Question: I'm trying to add Facebook SDK 3.2 to my app and one of their requirements is to ad the app ud to the location you see in the picture. My problem is that the app I want to update is already using item 0 with the name of my app to connect back to the app from Safari. I'm not the one that implemented that so I have no idea how it works. How can I keep the things the way they are and still coexist with facebook sdk?

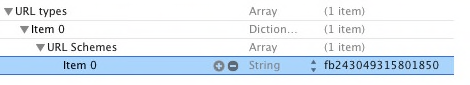
Answer: Just add it as Item 1, the order won't matter, as long as you have the fbID somewhere in that URLSchemes Array.